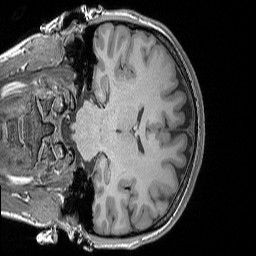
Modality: T1w
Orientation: coronal
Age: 22
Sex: female
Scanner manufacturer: siemens
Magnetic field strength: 3 T
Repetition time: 1.9 s
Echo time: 0.00302 s